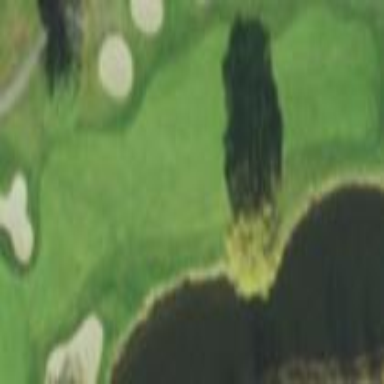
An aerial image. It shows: Scenic golf fairway.